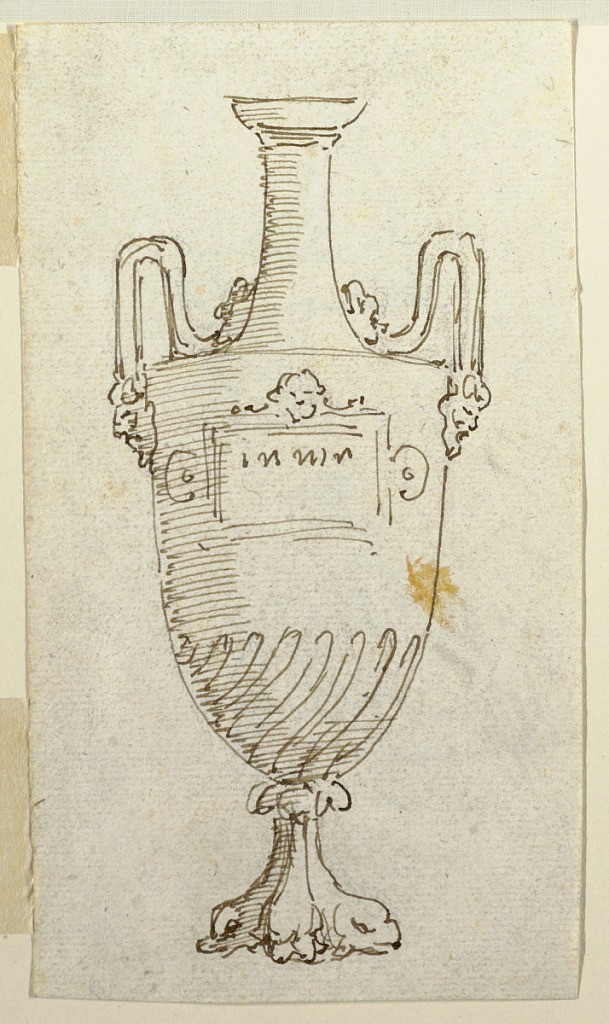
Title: Vase in the Shape of an Amphora
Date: ca. 1809
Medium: Pen and ink on paper
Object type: Drawing
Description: Elevation of an urn with handles springing from masks and terminating in birds.